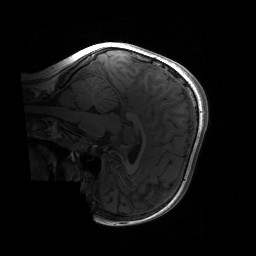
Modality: T1w
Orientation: sagittal
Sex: male
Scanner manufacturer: siemens
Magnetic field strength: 3 T
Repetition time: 1.9 s
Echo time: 0.00243 s